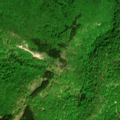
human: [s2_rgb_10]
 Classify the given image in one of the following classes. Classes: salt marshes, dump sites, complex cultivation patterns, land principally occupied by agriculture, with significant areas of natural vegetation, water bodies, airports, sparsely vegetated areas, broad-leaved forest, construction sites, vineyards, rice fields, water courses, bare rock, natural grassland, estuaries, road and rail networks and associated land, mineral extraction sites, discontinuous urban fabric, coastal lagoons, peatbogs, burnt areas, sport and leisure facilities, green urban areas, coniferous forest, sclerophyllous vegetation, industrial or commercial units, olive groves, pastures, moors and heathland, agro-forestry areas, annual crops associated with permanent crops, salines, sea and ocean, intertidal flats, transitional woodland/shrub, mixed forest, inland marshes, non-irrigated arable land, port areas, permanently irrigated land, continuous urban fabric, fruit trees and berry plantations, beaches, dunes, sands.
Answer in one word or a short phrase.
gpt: broad-leaved forest, mixed forest